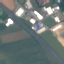
Land use / land cover class: Highway